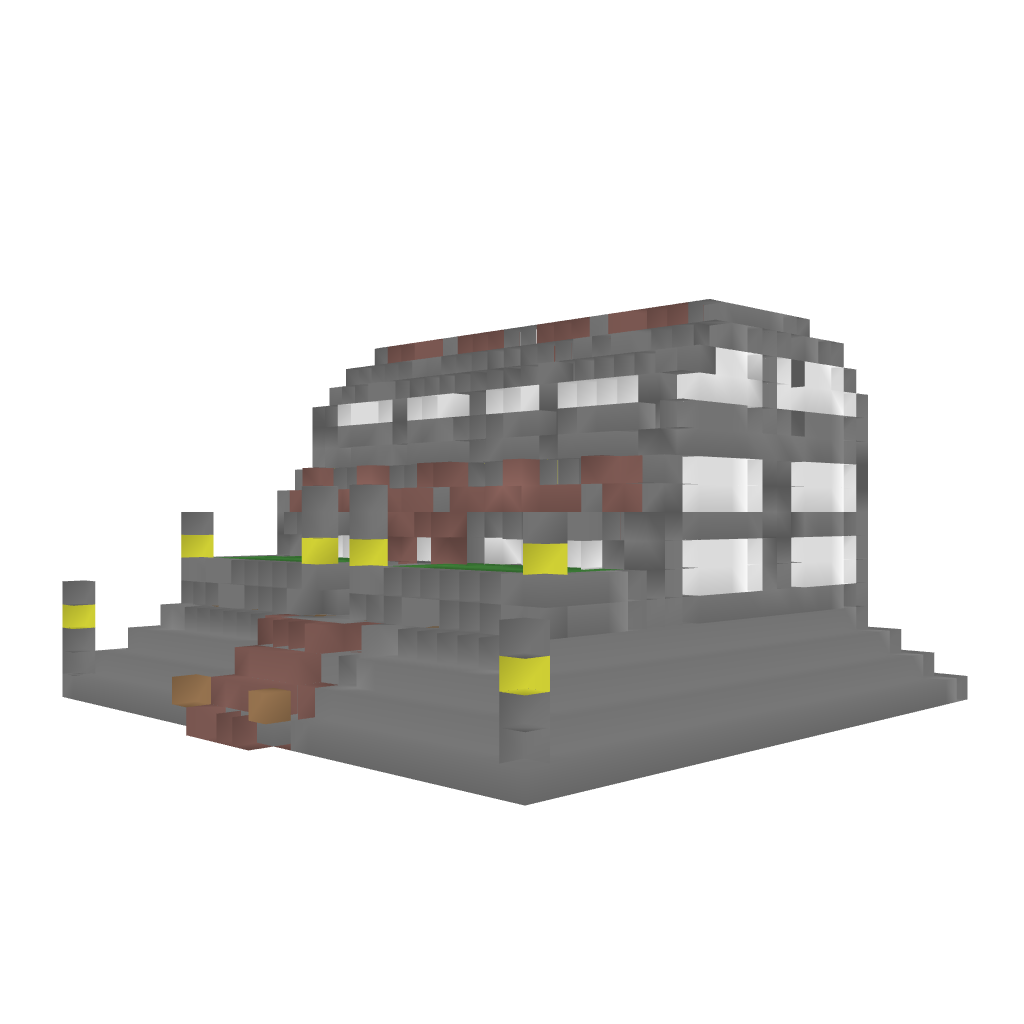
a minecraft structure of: Mountain house high quality